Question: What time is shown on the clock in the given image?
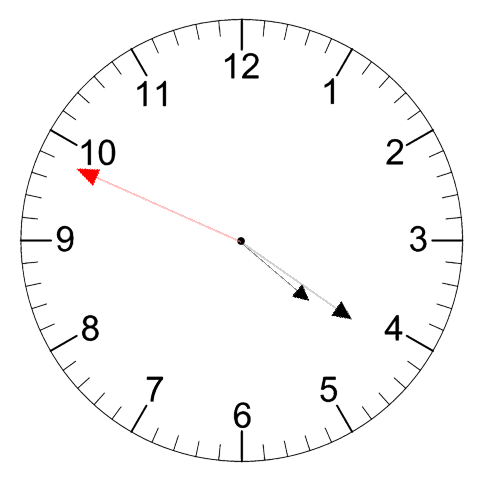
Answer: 04:20:49